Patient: sex F, age 55
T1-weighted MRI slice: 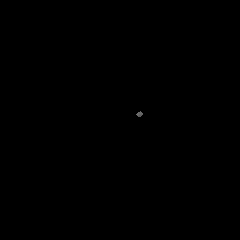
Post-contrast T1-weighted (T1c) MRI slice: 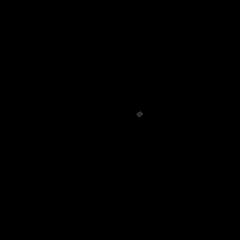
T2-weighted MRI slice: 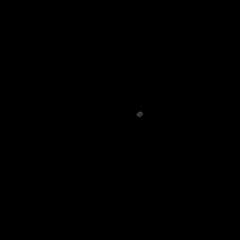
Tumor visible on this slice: no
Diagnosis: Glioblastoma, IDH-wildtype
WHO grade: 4